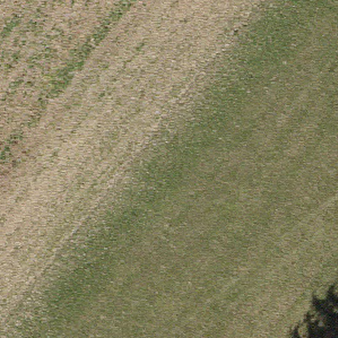
Label: other